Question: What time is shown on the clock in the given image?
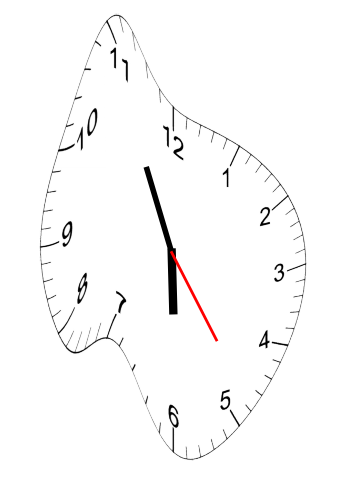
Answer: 05:55:24